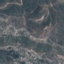
Label: HerbaceousVegetation